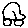
Label: car